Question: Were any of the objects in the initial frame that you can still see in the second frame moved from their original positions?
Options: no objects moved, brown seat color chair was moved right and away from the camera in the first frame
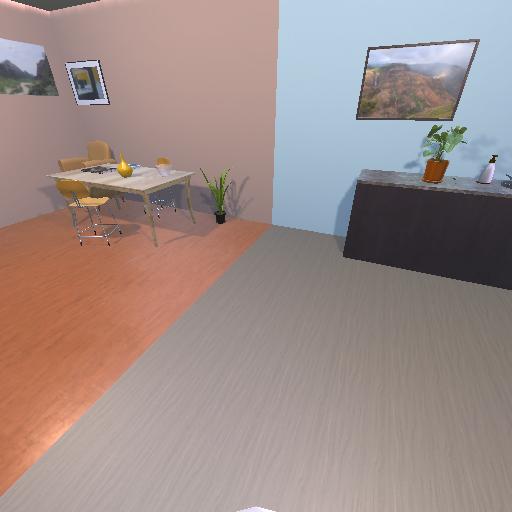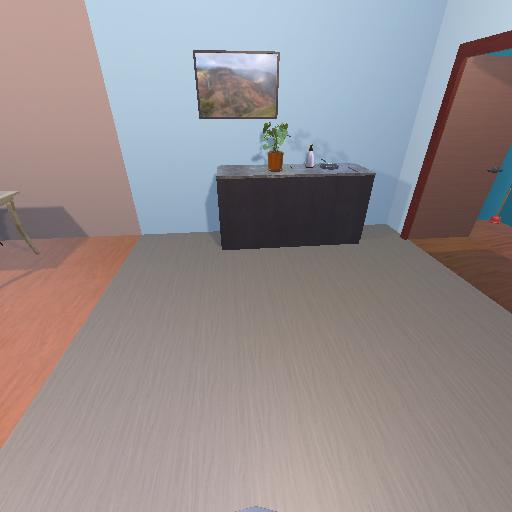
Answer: no objects moved